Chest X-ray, PA view. Patient: 12 years old, sex M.
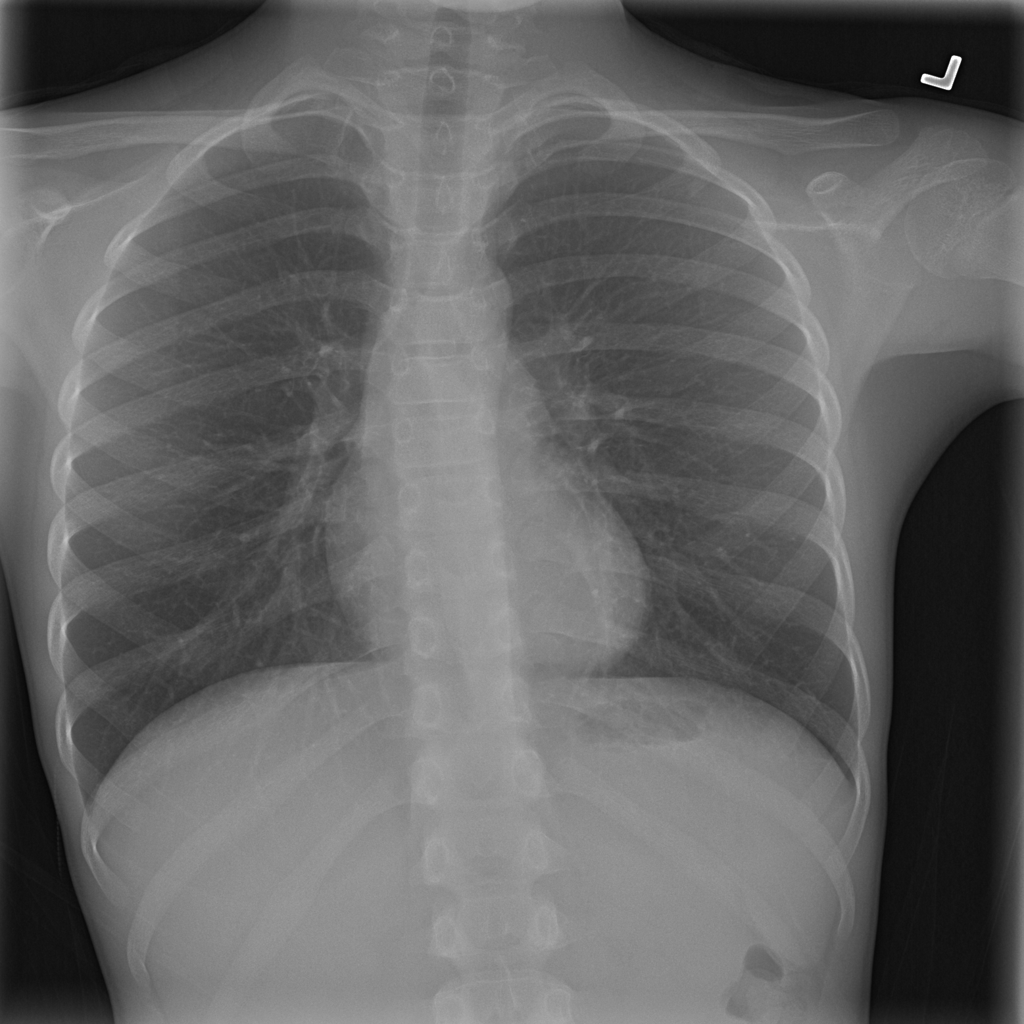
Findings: No Finding